Question: Visual Studio 2012 Update 4 install fails with the below error message, this happens with both the online installer and the ISO, the environment is Windows 7 Enterprise x64 SP1

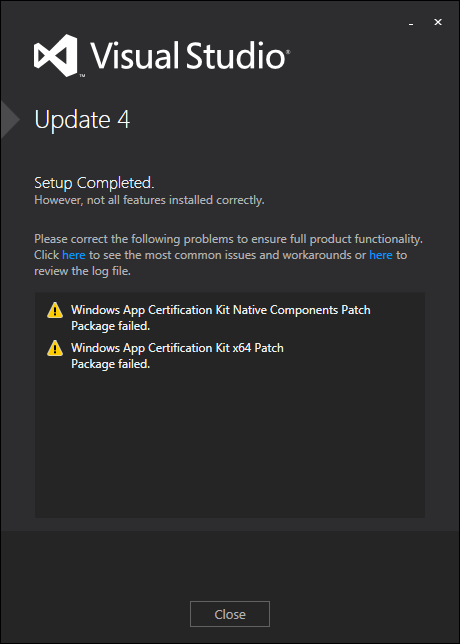
Answer: To solve this problem, do the following running the update. But , then uninstall the update, then repair the VS2012 install from and follow the below steps (you may need to reboot your computer a few times). More info can be found on this <URL>
1. Download the ISO then run extract the contents and navigate to "...\packages\WinACK", and run the below msp patches
2. Windows App Certification Kit x64-x86_en-us.msp
3. Windows App Certification Kit Native Components-x64_en-us.msp
4. Run the update exe "VS2012.4.exe"
Note that this is what worked for me. Would love to hear what others have done to get it to work and share the knowledge especially because I had to struggle because the info was out there in bits and pieces and mostly related to older updates.